Field crop: tomato
Growth stage: 1
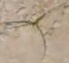
Species: cyperus